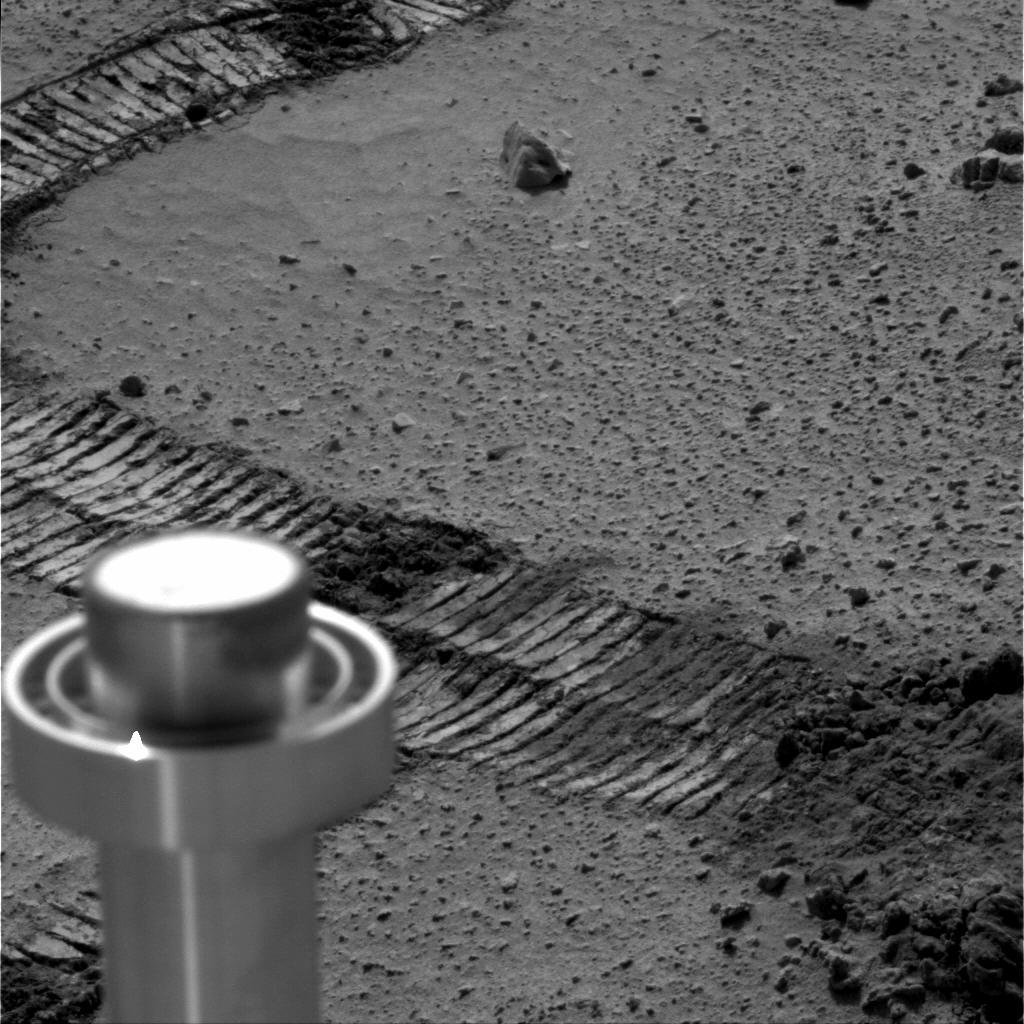
Terrain classes present: Background, Bedrock, Gravel / Sand / Soil, Rock, Track